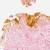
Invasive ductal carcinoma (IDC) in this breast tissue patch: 0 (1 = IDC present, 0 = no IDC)